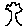
Label: tree